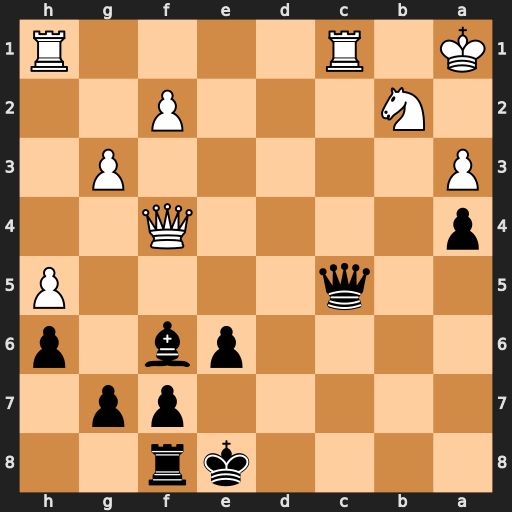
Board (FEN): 4kr2/5pp1/4pb1p/2q4P/p4Q2/P5P1/1N3P2/K1R4R
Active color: b
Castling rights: -
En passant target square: -
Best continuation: Qxa3+ Kb1 Qxb2#